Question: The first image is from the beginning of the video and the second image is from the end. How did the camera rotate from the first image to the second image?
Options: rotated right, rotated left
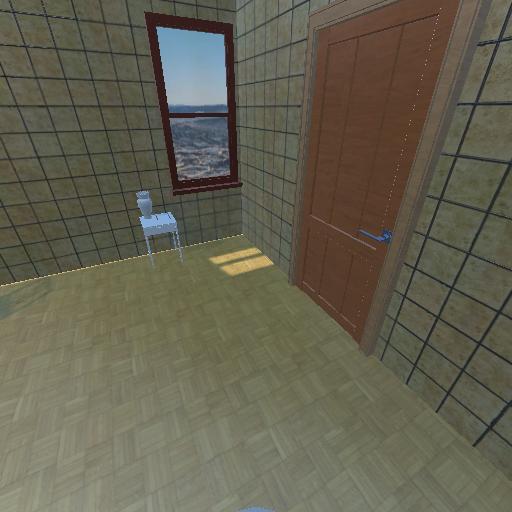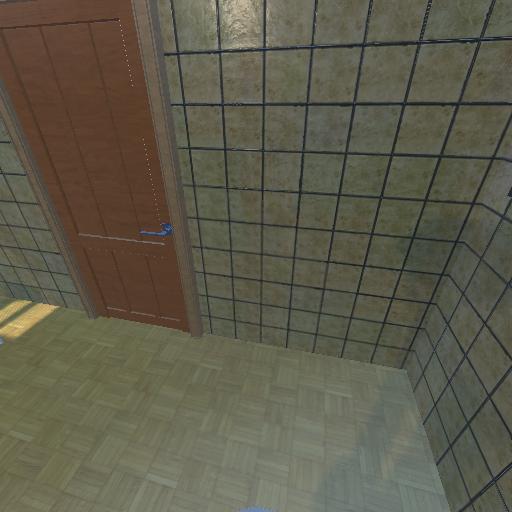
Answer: rotated right